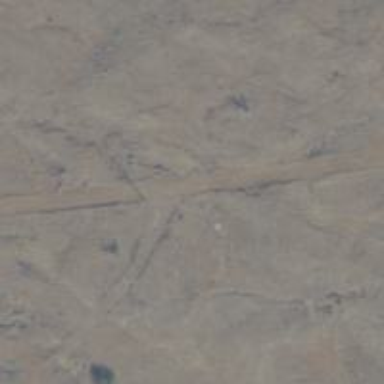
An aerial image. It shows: Power pole.